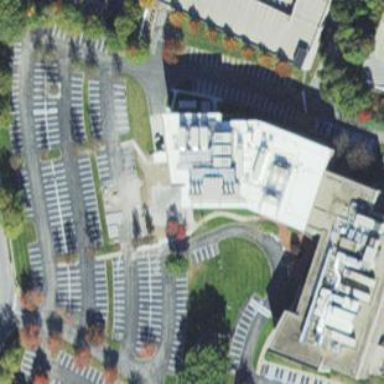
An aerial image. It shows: Parking area with surface.